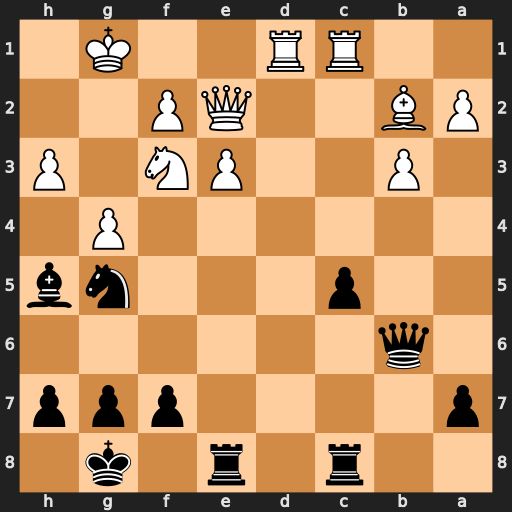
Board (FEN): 2r1r1k1/p4ppp/1q6/2p3nb/6P1/1P2PN1P/PB2QP2/2RR2K1
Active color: b
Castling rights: -
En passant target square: -
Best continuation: Nxh3+ Kh2 Bxg4